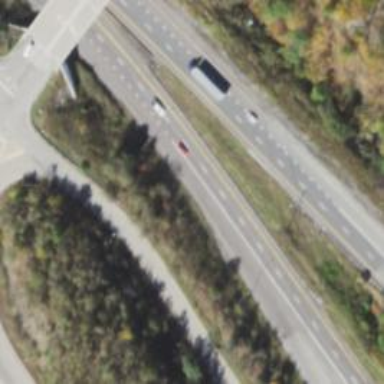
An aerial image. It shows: This image shows trunk highway that functions as expressway.